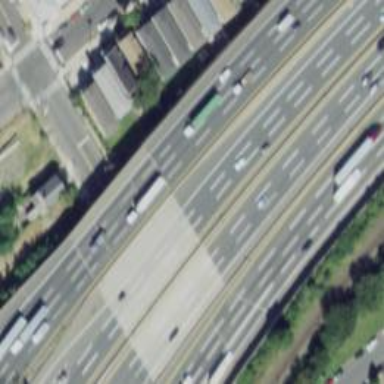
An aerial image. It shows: Motorway with embankment.